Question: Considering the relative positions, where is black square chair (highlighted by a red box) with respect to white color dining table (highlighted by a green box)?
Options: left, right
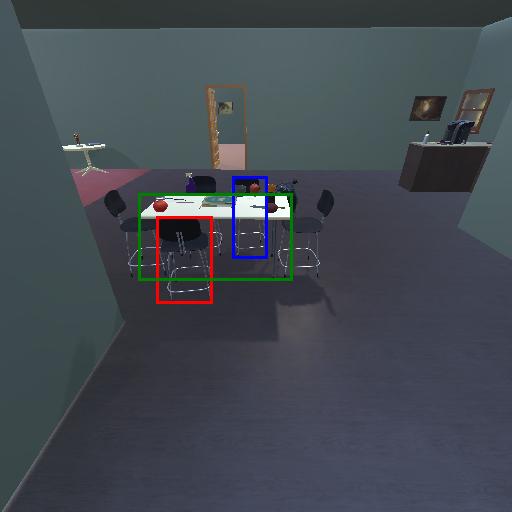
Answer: left